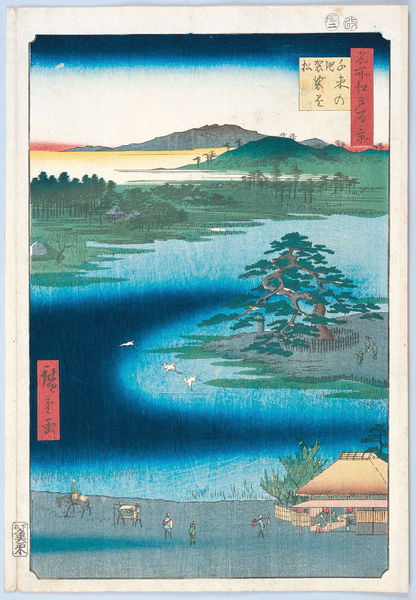
Titel: 100 berühmte Ansichten von Edo
Künstler: Utagawa Hiroshige
Schlagwörter: baum, berg, blau, himmel, meer, vogel, wasser, weiß, bäume, gelb, grün, landschaft, menschen, see, ufer, stroh, zeichen, dach, haus, rot, zaun, malerei, stein, signatur, hügel, vögel, hütte, sonne, insel, blatt, wald, esel, pferd, pferde, reiter, holzschnitt, japan, schrift, strand, berge, fels, gebirge, sonnenuntergang, fluß, schriftzeichen, asien, druck, baun, asiatisch, kranich, maultier, chinesisch, china, pfers, träger, farbholzschnitt, lagune, ägypten, glb, fernost, pferf